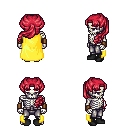
a pixel art fantasy rpg character, male body template, skeleton, yellow cape, metal pants, ruby red princess hairstyle, leather bracers, black shoes, four views (front, back, left, right), 2x2 character sprite sheet, small pixel art, hard edges, no anti-aliasing